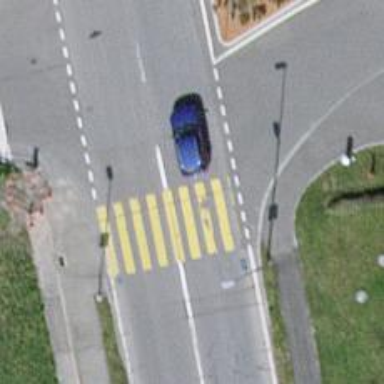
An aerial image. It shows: Zebra crossing on the road.